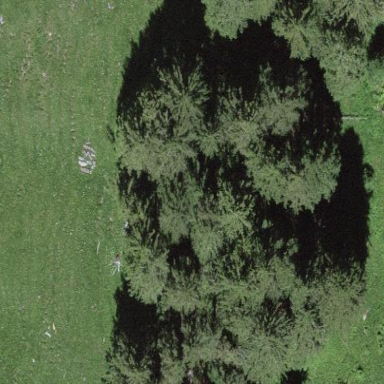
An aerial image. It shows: Forest area.